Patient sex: M
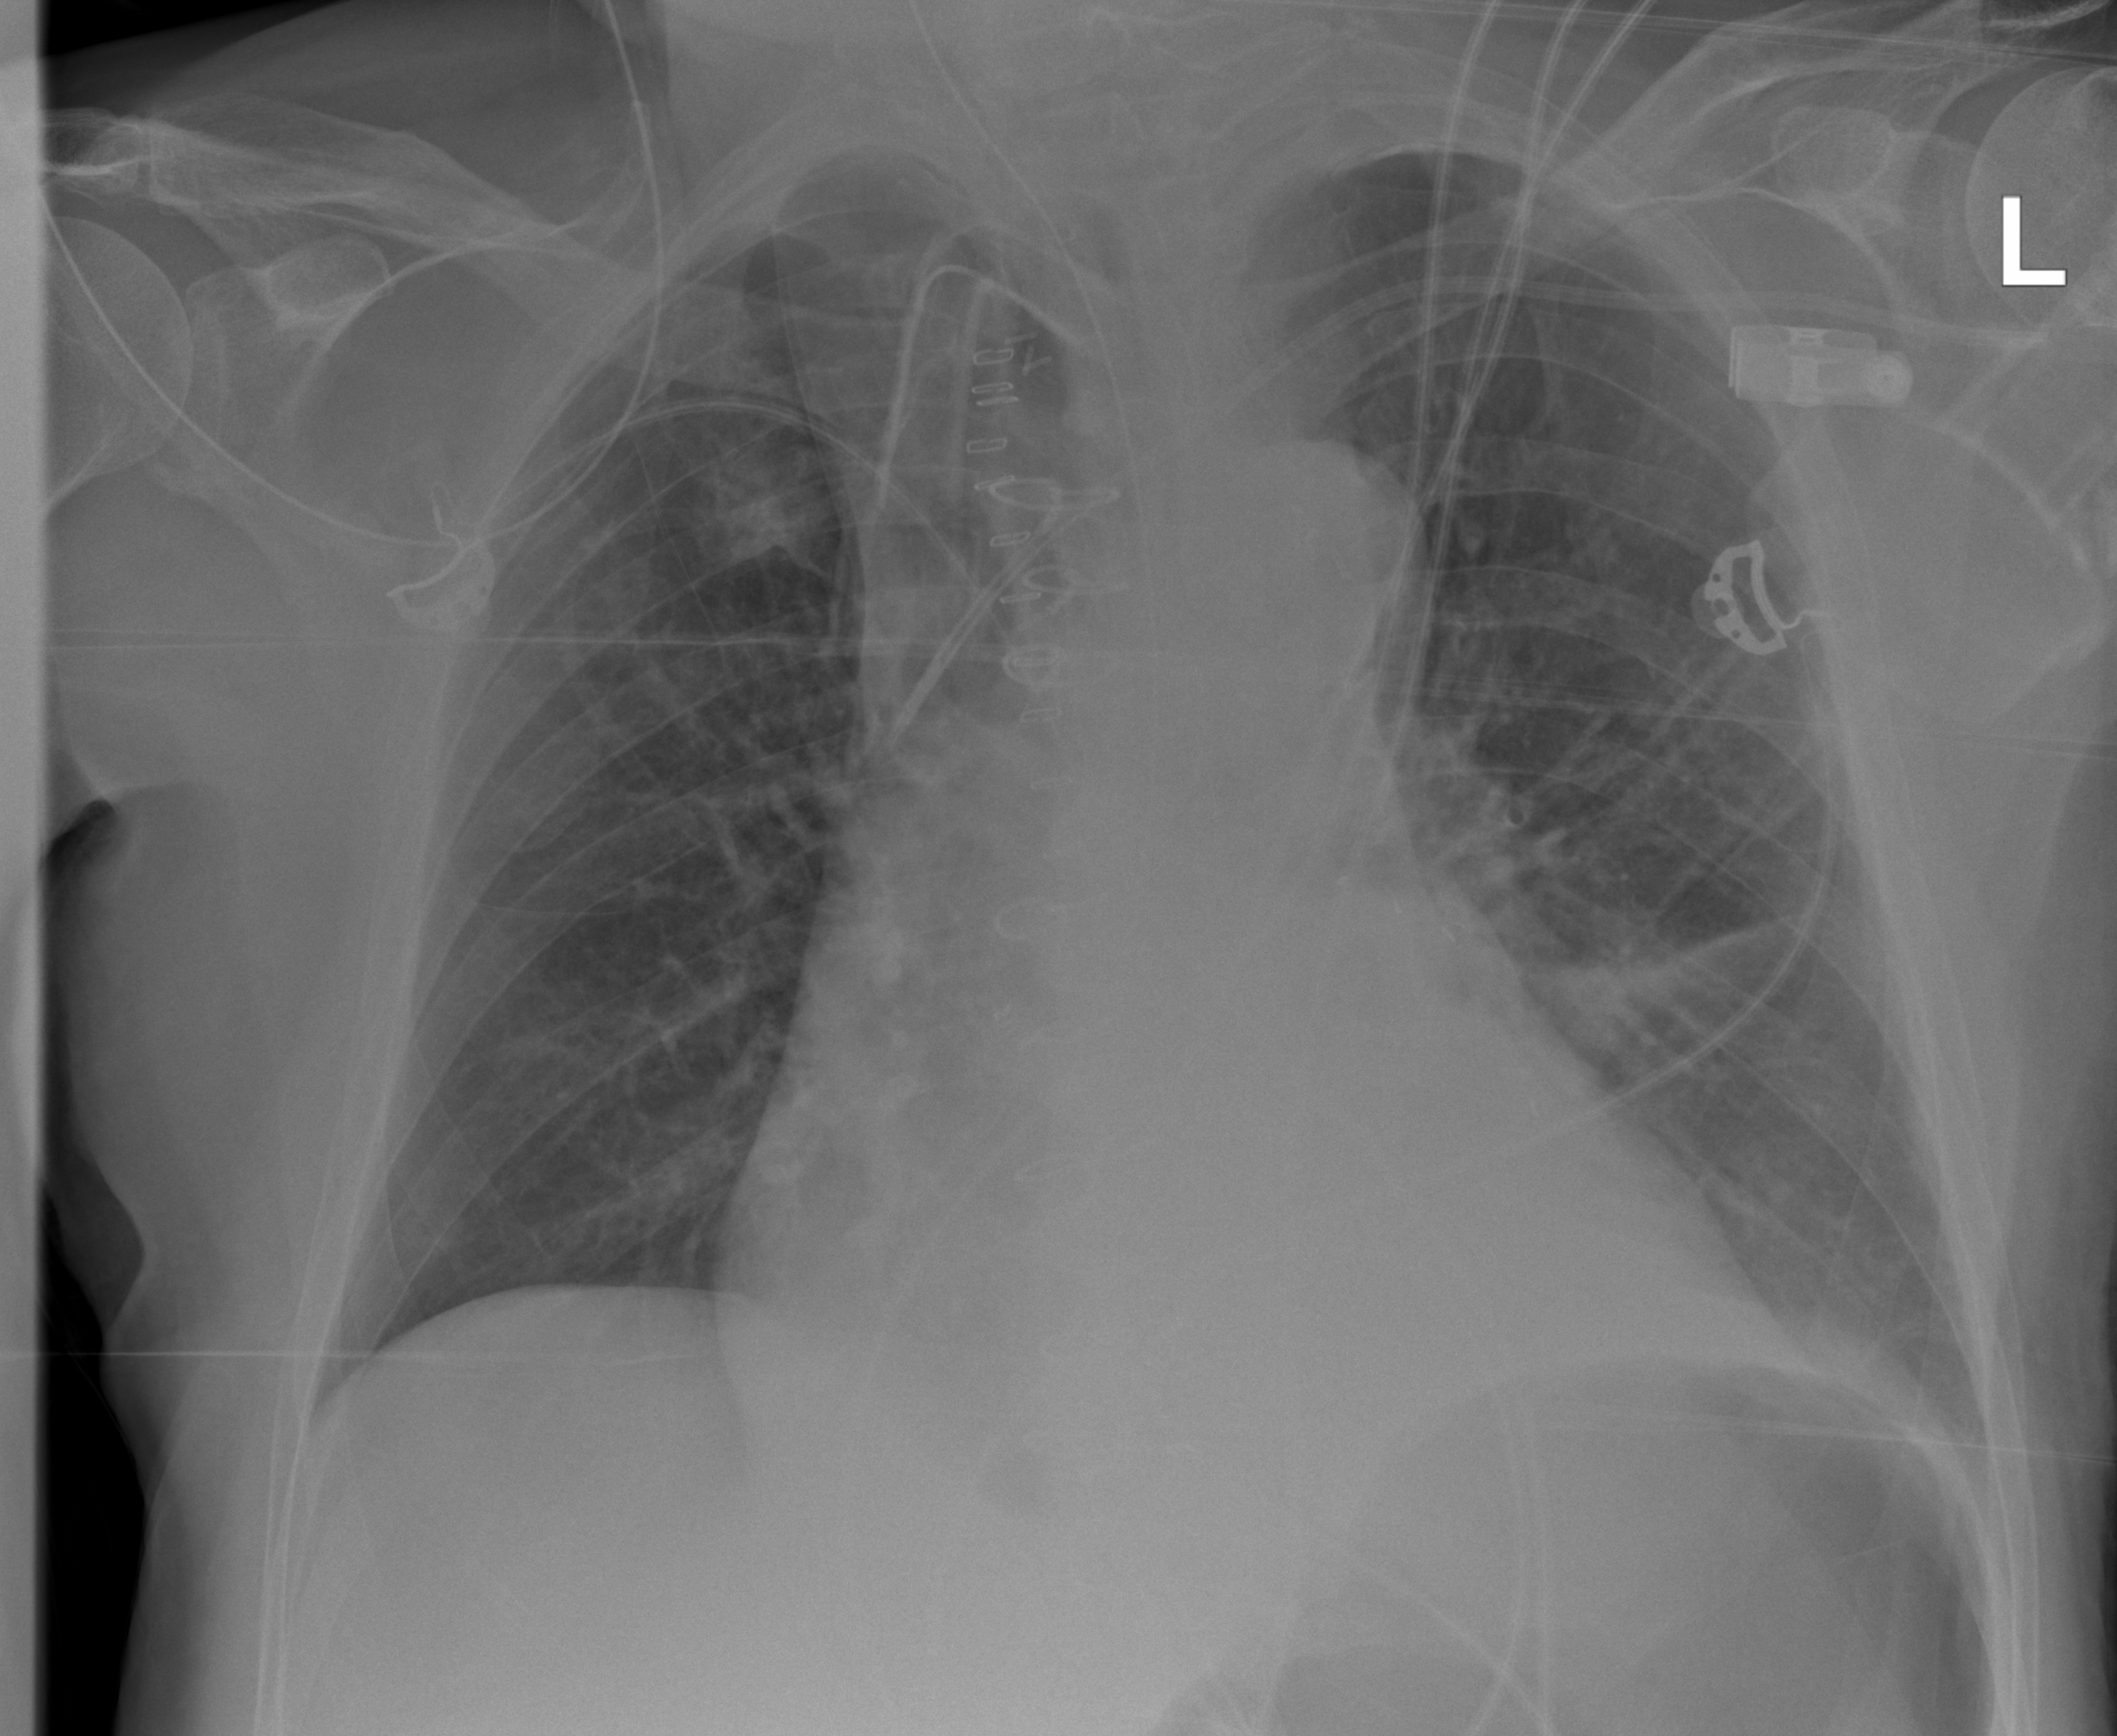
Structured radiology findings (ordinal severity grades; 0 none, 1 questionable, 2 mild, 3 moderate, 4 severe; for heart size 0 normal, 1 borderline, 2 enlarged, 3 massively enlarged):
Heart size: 2
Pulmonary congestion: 2
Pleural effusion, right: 0
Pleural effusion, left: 1
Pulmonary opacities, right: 0
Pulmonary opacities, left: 0
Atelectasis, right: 0
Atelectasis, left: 2